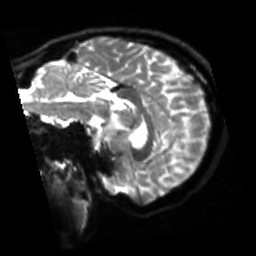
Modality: sbref
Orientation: sagittal
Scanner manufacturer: siemens
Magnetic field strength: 3 T
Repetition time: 4 s
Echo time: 0.0594 s